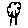
Label: tree